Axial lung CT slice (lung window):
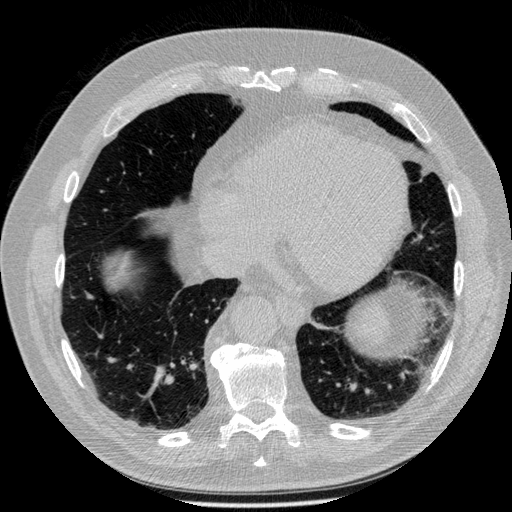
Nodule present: no